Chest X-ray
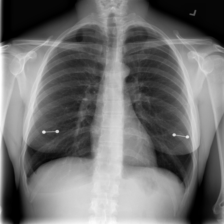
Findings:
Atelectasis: negative
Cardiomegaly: negative
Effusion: negative
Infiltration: negative
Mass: negative
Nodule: negative
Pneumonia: negative
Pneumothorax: negative
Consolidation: negative
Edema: negative
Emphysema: negative
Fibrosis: negative
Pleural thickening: negative
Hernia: negative